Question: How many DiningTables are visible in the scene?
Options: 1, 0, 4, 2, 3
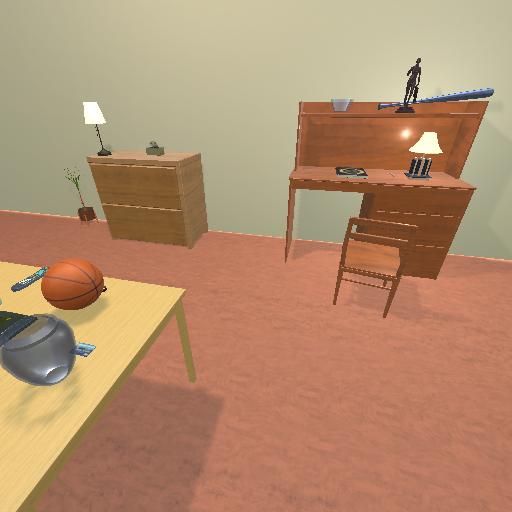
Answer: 1